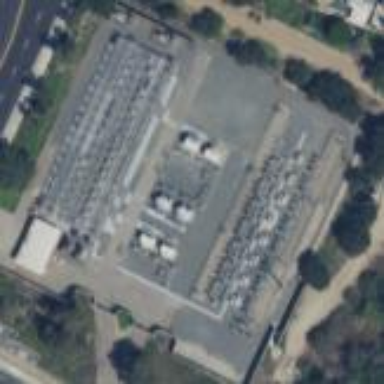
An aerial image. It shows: Outdoor distribution level power substation.